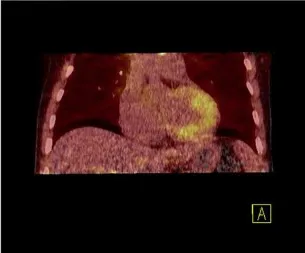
1.92 (SUVmean)] was much higher than that after 2 months of treatment. [8.40 (SUVmax), 6.91 (SUVpeak), and 1.32 (SUVmean).
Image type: radiology (pet)